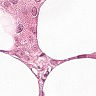
Metastatic tissue present: yes